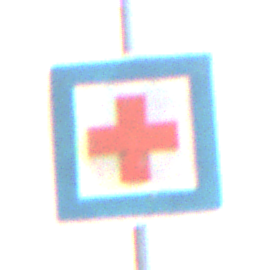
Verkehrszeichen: ErsteHilfe
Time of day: MorningAfternoon
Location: Outdoor (Nature)
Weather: Overcast
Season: NotSpecified
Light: Natural